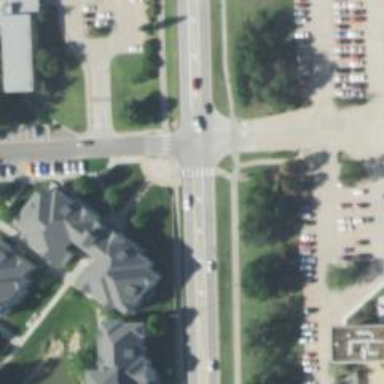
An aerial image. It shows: Road with stop sign.